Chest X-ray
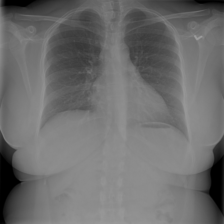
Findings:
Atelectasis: negative
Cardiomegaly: negative
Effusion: negative
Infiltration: negative
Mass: negative
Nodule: negative
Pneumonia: negative
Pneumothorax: negative
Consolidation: negative
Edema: negative
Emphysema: negative
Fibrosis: negative
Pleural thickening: negative
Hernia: negative